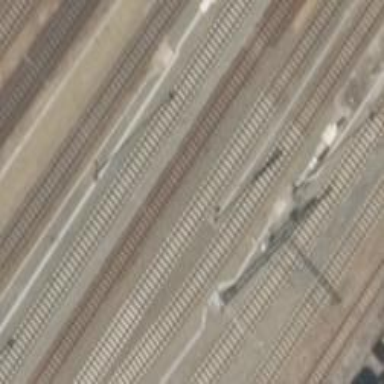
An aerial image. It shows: Railway signal.